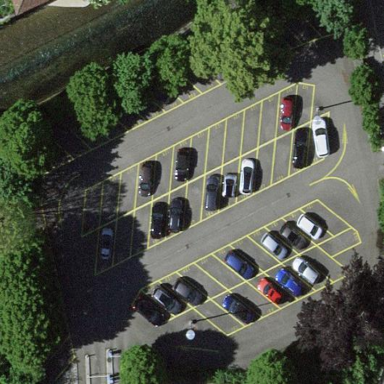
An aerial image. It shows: Parking area with surface.